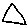
Label: triangle